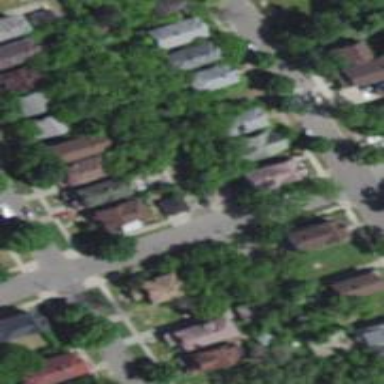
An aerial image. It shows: Alley classified as service road.